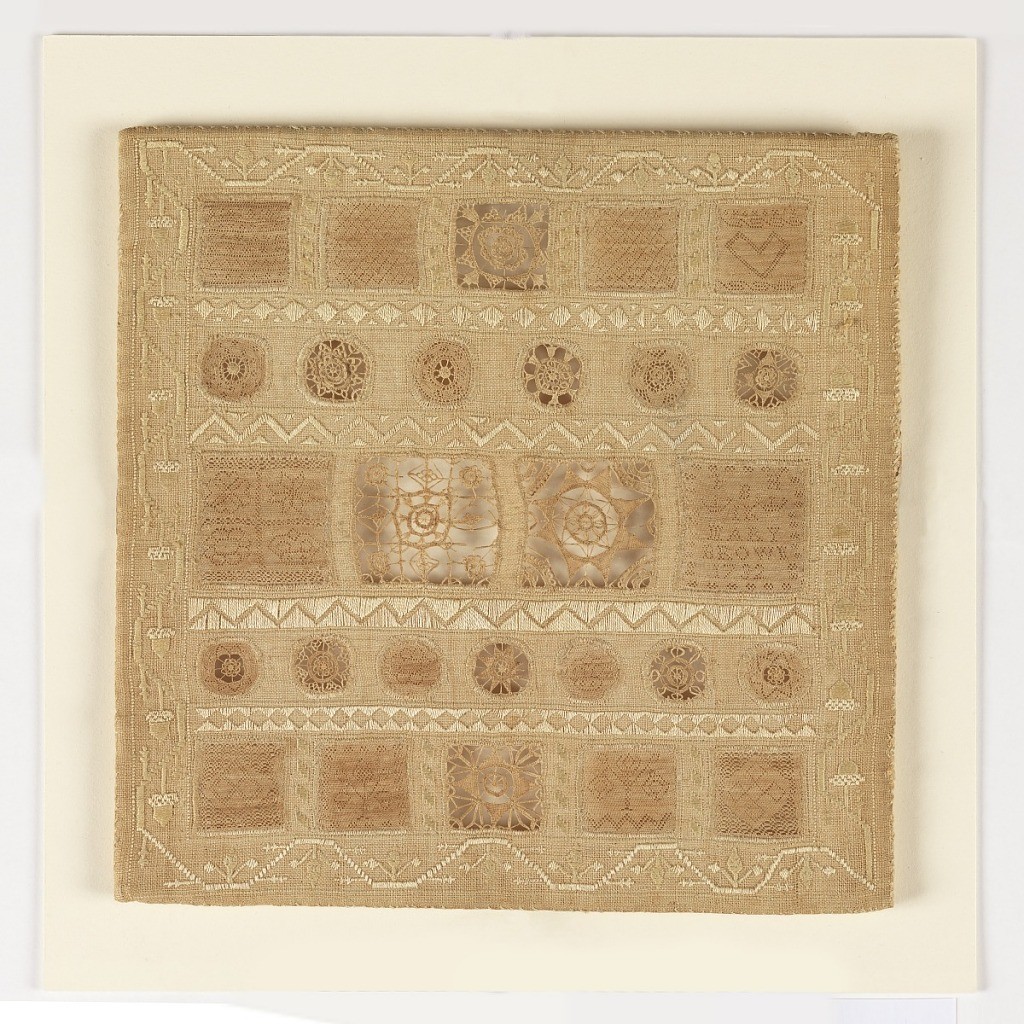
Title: Sampler
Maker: Mary Brown
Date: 1732
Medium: silk and linen embroidery on linen foundation, cotton tape Technique: embroidered in satin, stem and buttonhole stitches, with cutwork with needle-made loop-and-twist fillings (hollie point), on plain weave foundation
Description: Small square sampler of fine white linen with five rows of squares and circles cut out, with needle lace and hollie point fillings. White geometric bands in between the rows, and a border of acorns in curving vine.